Field crop: maize
Growth stage: 2
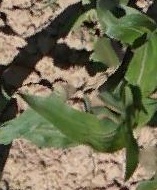
Species: maize